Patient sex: M
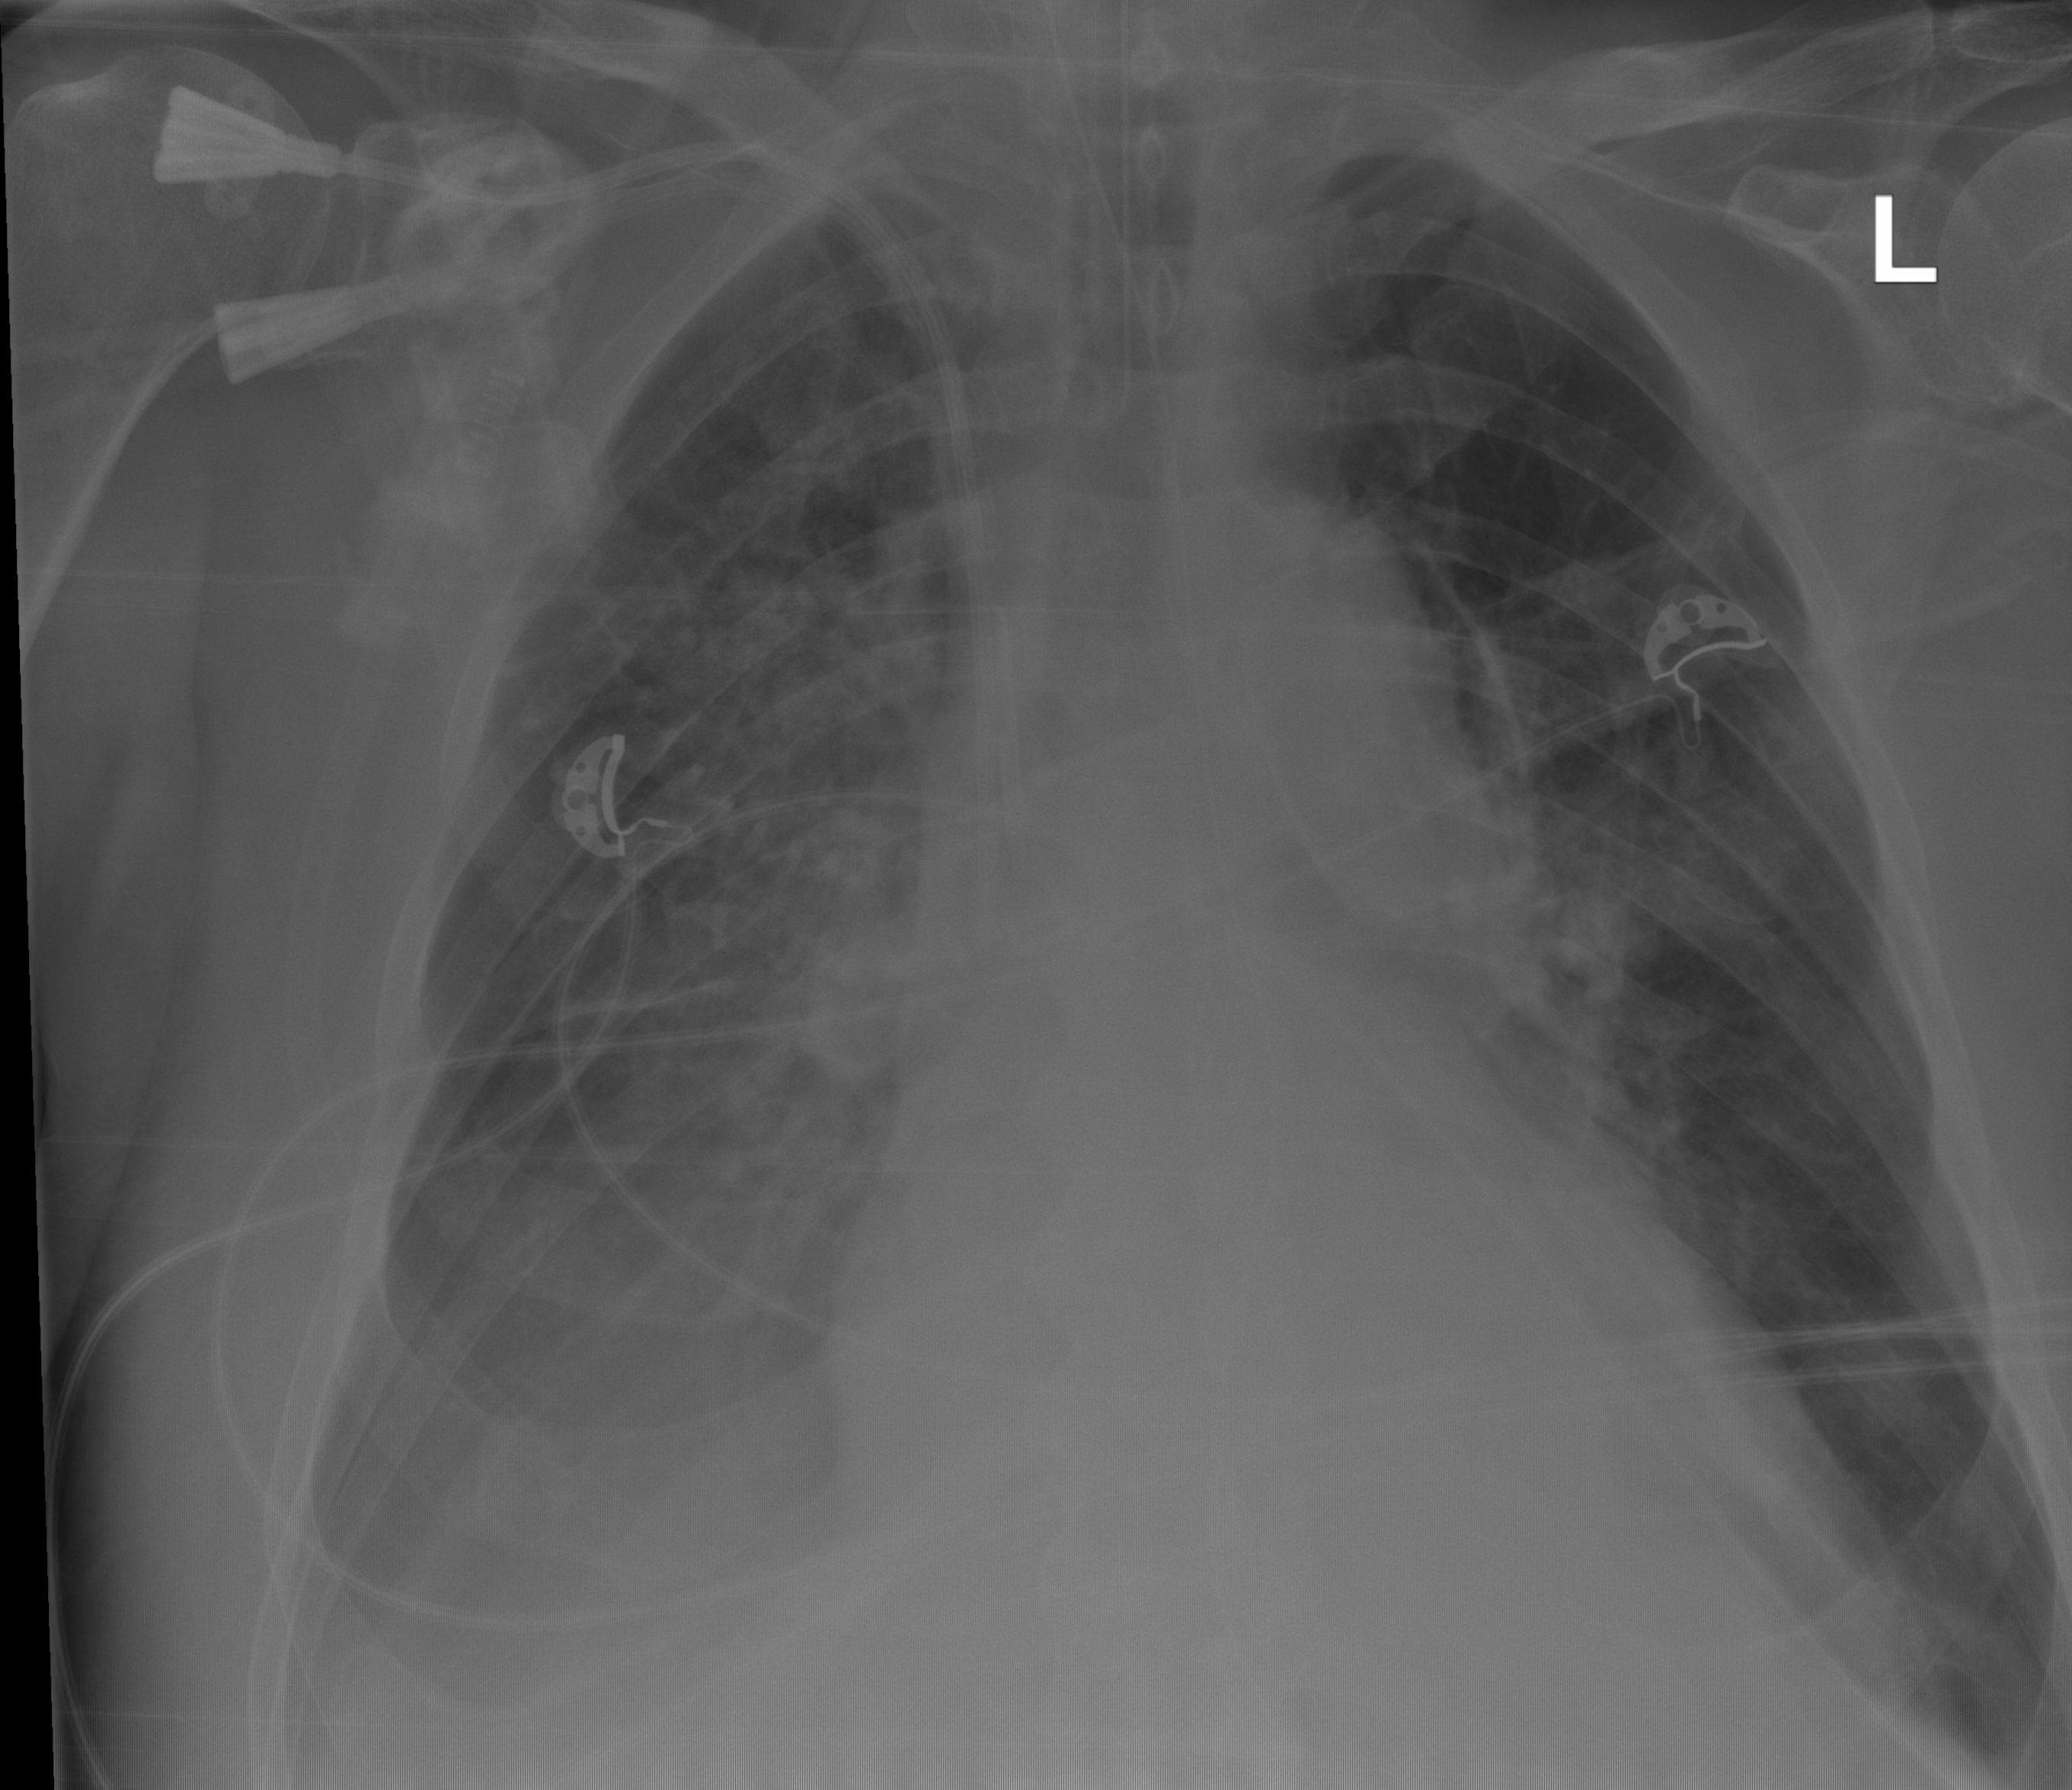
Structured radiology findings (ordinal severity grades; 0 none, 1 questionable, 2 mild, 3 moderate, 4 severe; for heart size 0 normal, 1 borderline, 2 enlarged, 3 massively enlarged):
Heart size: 2
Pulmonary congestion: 2
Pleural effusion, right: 2
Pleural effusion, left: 2
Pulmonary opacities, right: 3
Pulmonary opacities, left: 2
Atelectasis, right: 2
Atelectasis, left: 0